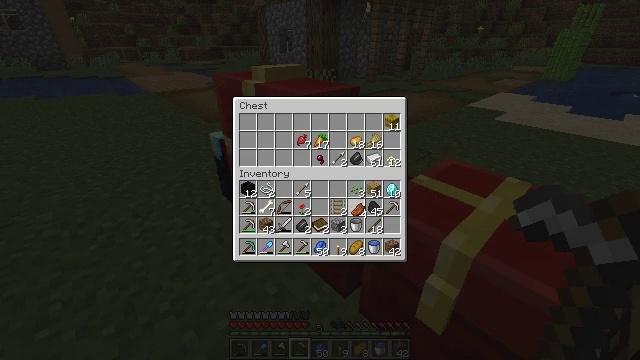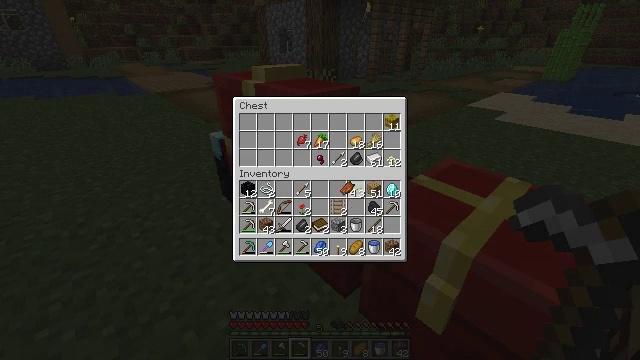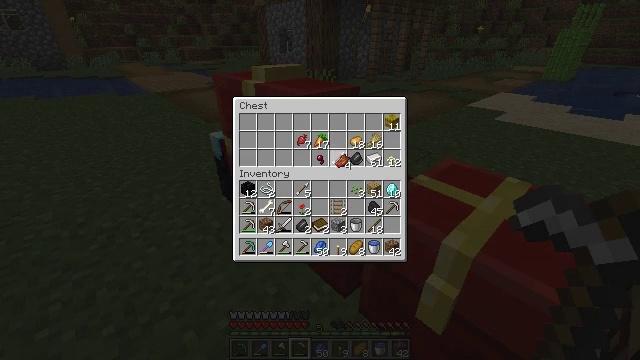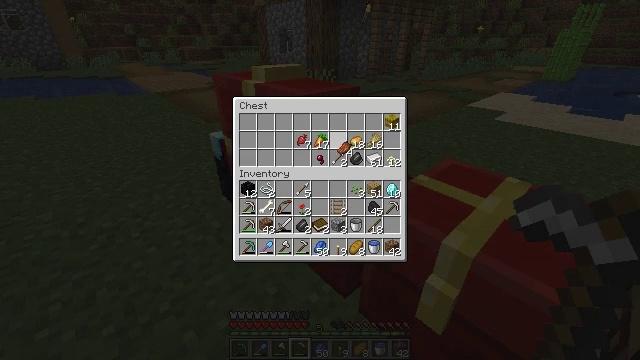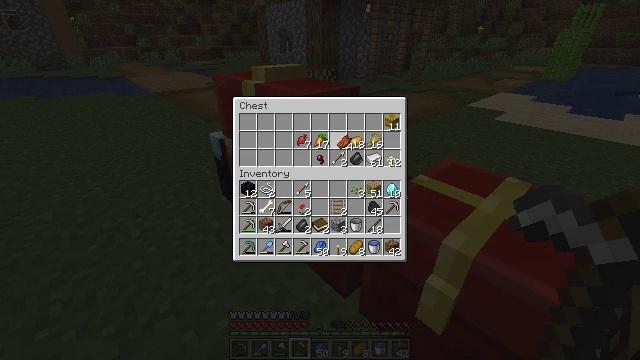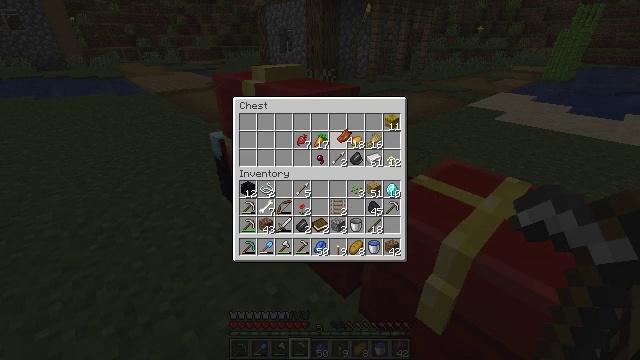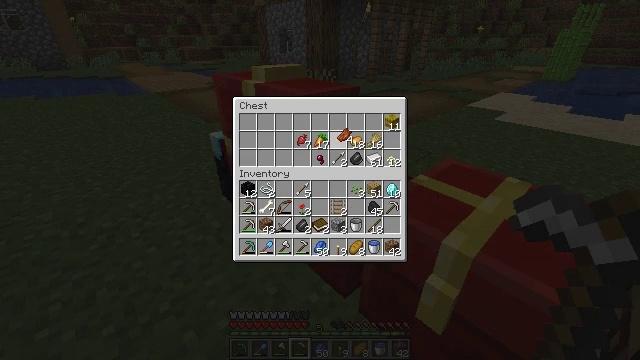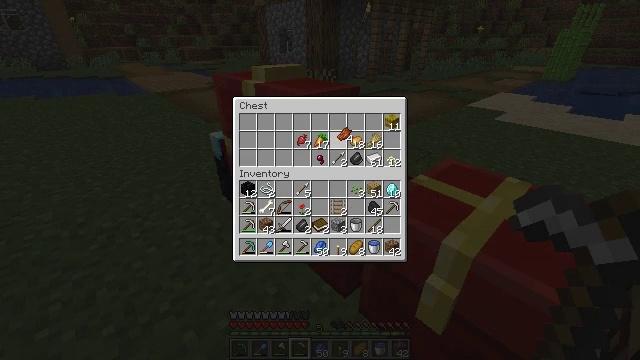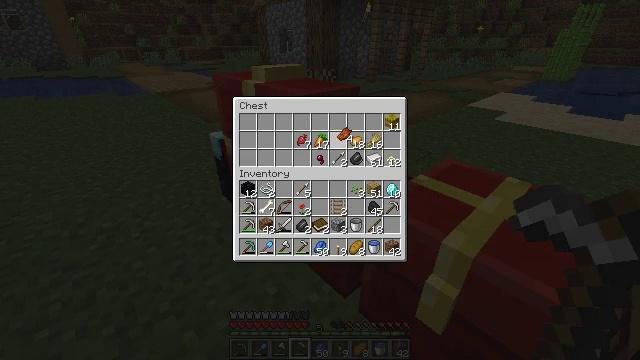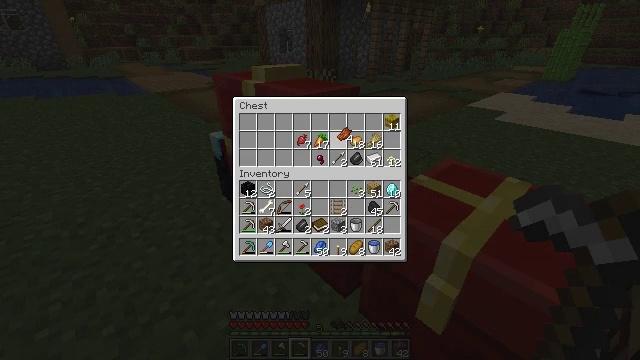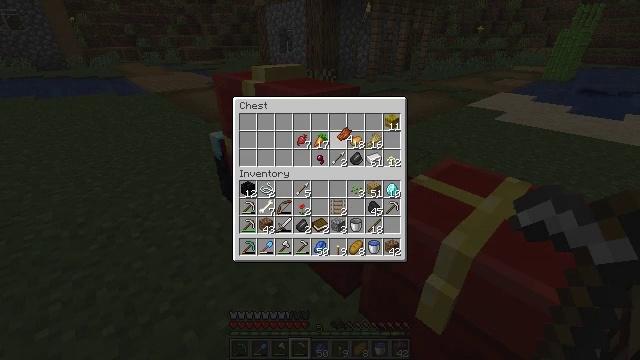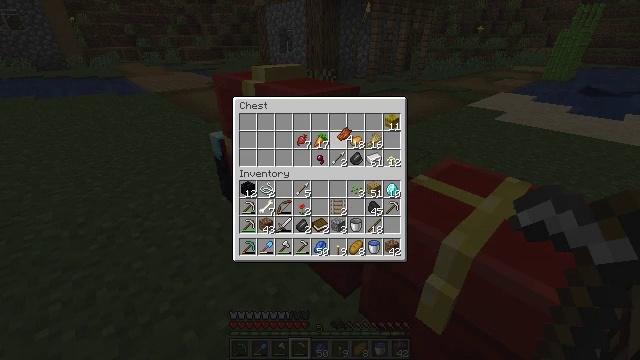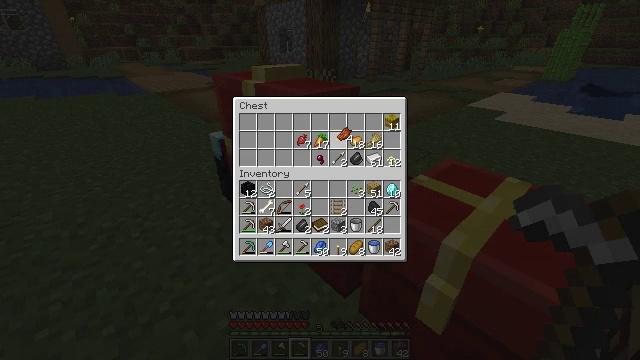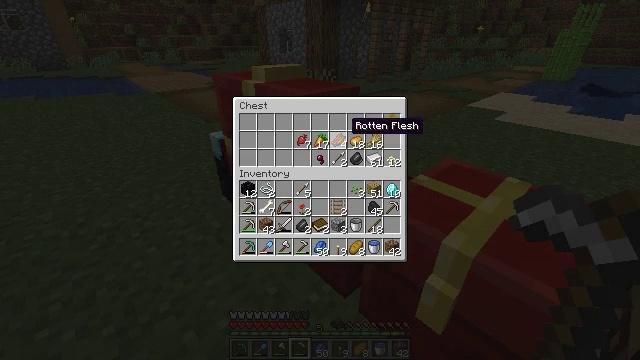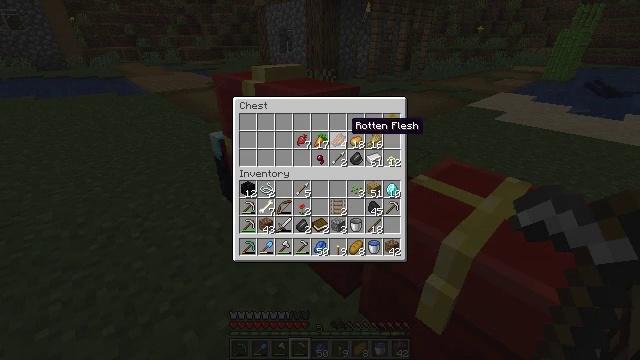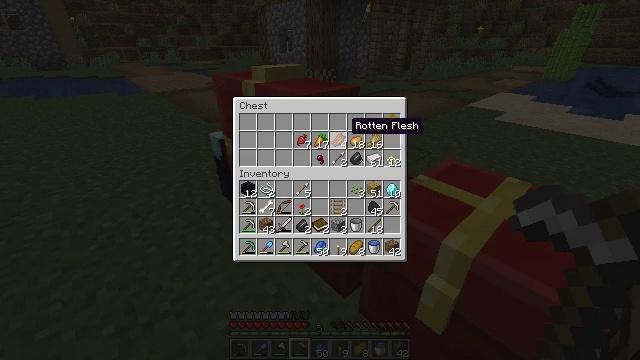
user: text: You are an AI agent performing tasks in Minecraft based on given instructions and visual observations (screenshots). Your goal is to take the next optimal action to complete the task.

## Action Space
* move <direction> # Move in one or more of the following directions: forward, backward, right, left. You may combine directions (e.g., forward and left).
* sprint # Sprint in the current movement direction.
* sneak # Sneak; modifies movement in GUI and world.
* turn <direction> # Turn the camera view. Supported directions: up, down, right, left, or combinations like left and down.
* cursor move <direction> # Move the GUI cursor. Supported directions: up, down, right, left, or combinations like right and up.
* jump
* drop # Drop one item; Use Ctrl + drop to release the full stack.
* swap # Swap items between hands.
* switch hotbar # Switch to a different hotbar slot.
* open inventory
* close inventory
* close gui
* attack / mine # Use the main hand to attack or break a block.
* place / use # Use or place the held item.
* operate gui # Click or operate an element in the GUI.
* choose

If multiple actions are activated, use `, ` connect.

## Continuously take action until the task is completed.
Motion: motion action
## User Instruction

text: Gather sugar cane for crafting.
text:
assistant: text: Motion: cursor move left and up
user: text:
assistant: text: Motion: cursor move up
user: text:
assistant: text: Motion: cursor move up
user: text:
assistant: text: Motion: no_op
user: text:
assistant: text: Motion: no_op
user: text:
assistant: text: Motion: no_op
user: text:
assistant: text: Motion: no_op
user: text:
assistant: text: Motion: no_op
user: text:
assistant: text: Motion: operate gui
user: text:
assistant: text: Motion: operate gui
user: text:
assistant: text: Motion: operate gui
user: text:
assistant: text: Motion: operate gui
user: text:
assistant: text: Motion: no_op
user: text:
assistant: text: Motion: no_op
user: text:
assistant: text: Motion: no_op
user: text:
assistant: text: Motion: no_op
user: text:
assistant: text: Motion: no_op
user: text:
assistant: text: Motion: no_op
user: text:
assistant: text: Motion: no_op
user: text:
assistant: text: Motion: no_op
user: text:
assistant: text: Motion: cursor move down
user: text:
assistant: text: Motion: cursor move down
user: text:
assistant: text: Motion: cursor move down
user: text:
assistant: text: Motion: no_op
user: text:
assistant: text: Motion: no_op
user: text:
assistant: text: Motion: cursor move right
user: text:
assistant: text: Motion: cursor move right
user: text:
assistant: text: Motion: no_op
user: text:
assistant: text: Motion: no_op
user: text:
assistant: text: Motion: no_op